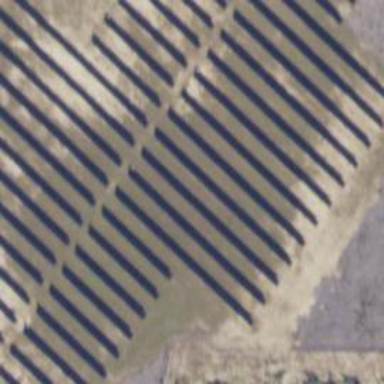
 consisting of solar photovoltaic panels."